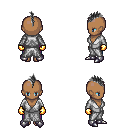
a pixel art fantasy rpg character, female body template, human, dark skin, white robe, magenta pants, gray mohawk hairstyle, gold gloves, metal boots, four views (front, back, left, right), 2x2 character sprite sheet, small pixel art, hard edges, no anti-aliasing